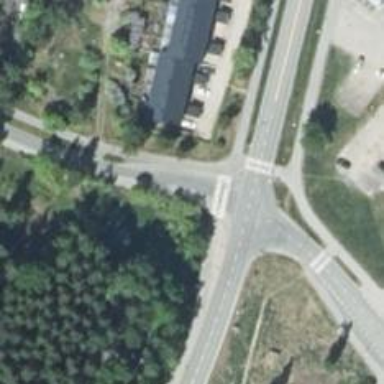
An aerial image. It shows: Uncontrolled road crossing.